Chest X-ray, PA view. Patient: 50 years old, sex M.
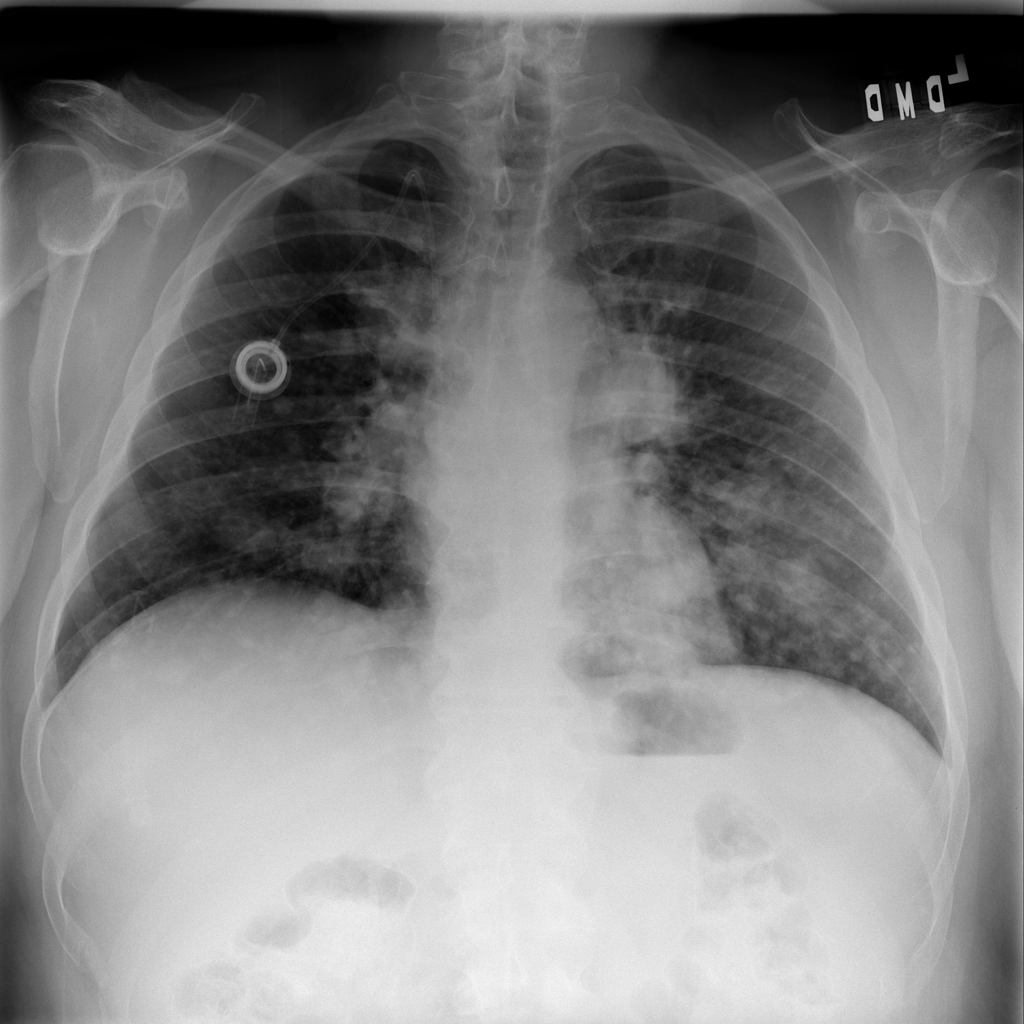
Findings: Nodule